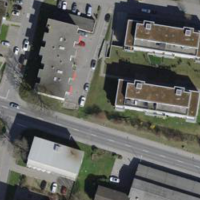
EUNIS habitat code: 54
Species observed at this site:
Allium ursinum